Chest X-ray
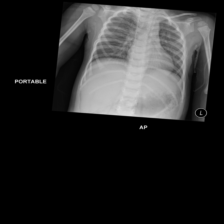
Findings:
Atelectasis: negative
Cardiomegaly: negative
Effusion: negative
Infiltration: positive
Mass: negative
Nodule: negative
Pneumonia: negative
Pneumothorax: negative
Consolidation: negative
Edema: negative
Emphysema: negative
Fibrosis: negative
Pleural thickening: negative
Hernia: negative